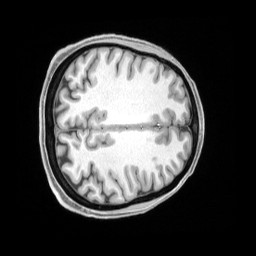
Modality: T1w
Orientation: axial
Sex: female
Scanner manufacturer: siemens
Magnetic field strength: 3 T
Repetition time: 2.4 s
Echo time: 0.00222 s